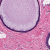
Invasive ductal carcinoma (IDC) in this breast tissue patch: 0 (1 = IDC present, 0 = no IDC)